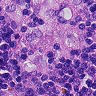
Metastatic tissue present: no